Interaction volume radius: 5 \u00c5
Interaction volume height: 25 \u00c5
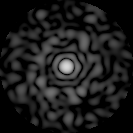
Disorder parameter: 0.8283